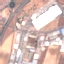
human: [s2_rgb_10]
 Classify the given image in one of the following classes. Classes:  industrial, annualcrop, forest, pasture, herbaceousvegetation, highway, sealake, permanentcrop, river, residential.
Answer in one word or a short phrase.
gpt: Industrial